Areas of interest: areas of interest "Huazhong University of Science and Technology Library"
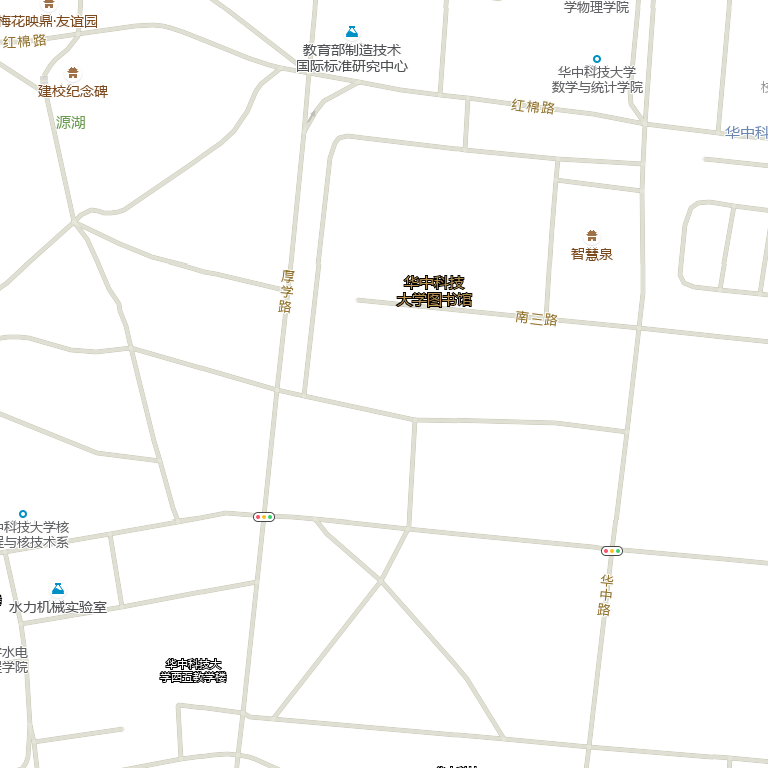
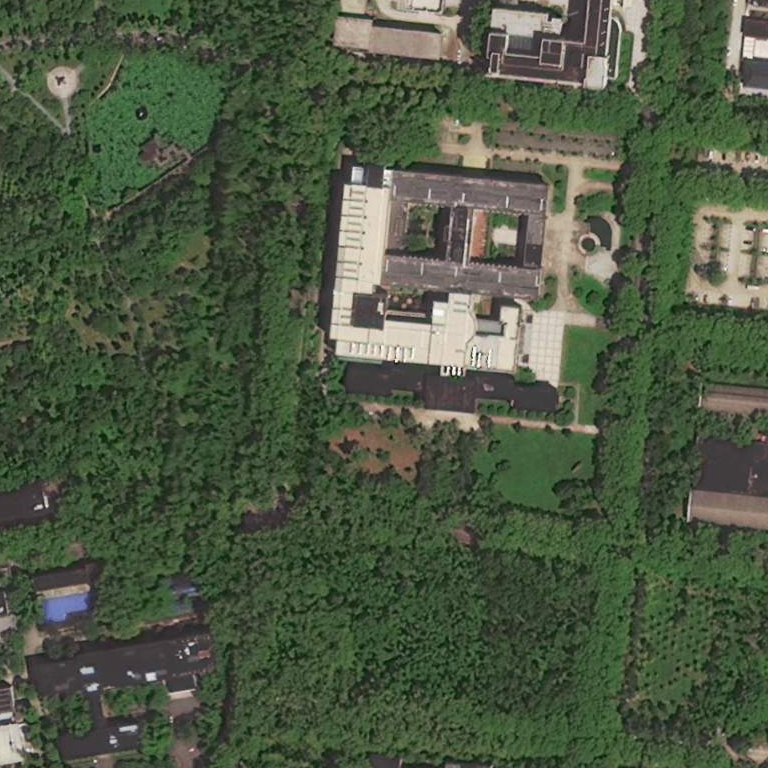